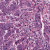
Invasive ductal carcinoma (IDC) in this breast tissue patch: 1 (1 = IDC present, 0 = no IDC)